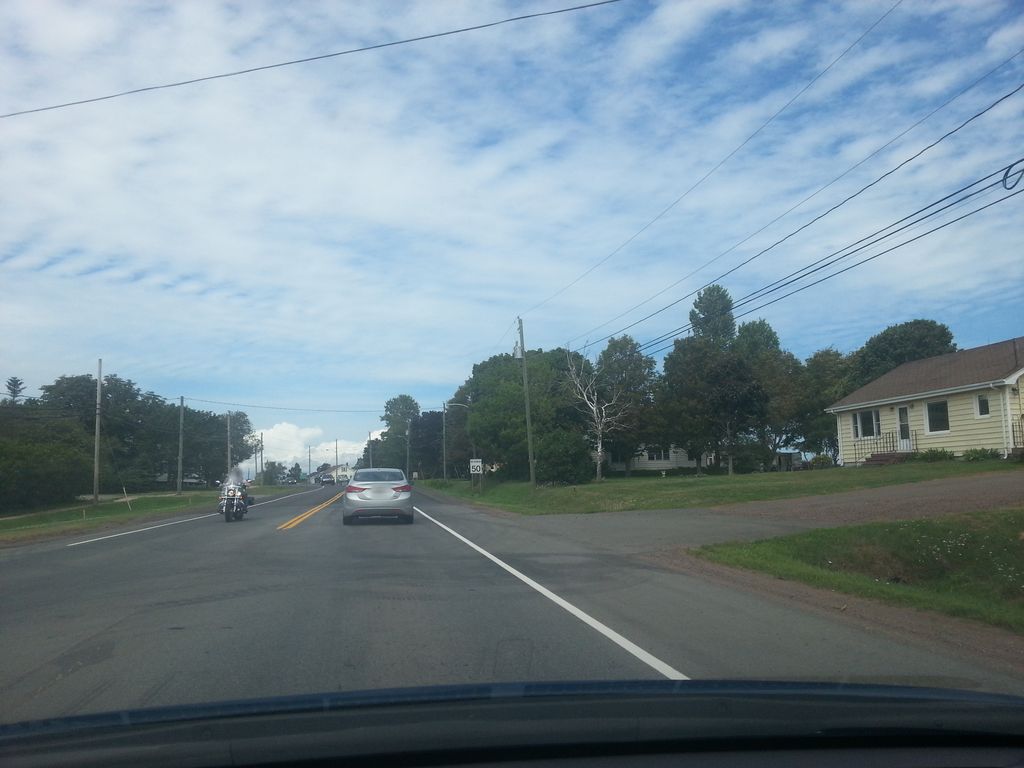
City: charlottetown